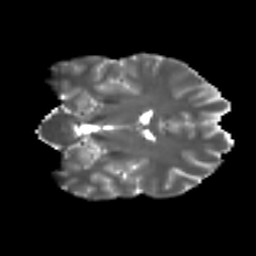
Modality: T2w
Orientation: coronal
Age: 28
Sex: male
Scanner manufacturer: ge
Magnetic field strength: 3 T
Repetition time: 7.8 s
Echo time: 0.0616 s